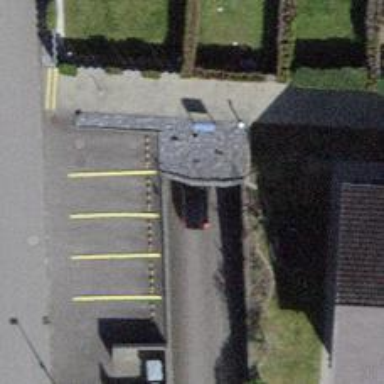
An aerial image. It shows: Parking entrance.